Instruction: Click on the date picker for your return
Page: home
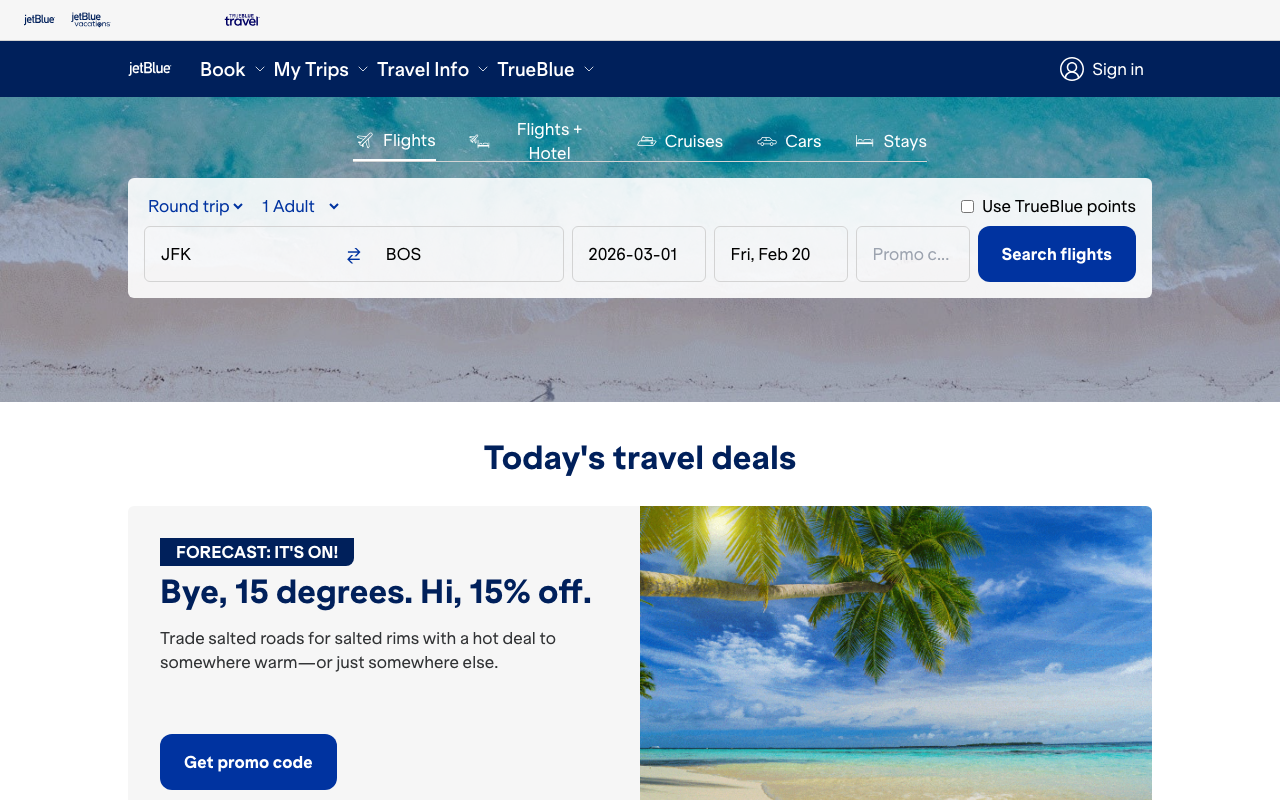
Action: click